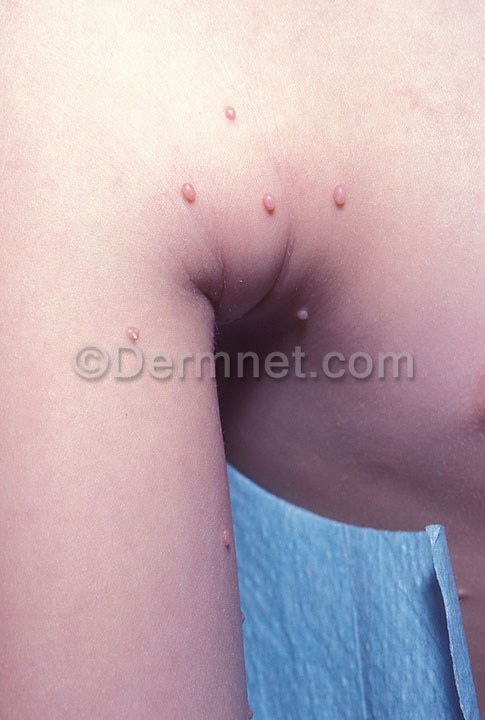
Disease: Warts Molluscum and other Viral Infections